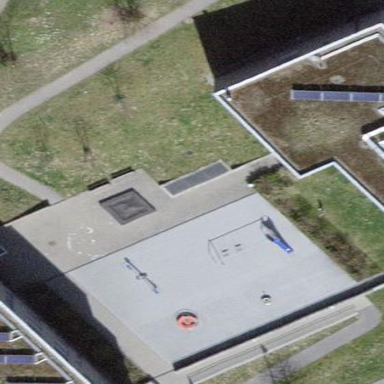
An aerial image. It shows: Playground area for leisure land.